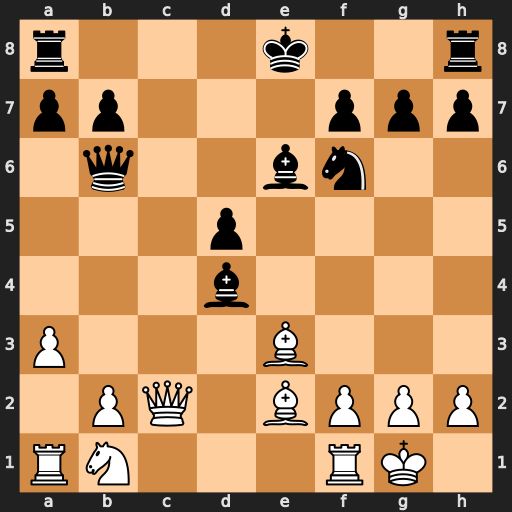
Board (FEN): r3k2r/pp3ppp/1q2bn2/3p4/3b4/P3B3/1PQ1BPPP/RN3RK1
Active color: w
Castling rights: kq
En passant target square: -
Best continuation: Qa4+ Bd7 Qxd4 Qxd4 Bxd4